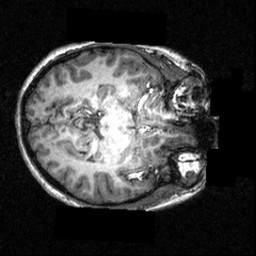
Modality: T1w
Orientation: axial
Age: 18
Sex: female
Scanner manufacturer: siemens
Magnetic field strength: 3.951 T
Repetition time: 1.5 s
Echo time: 0.00335 s